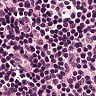
Metastatic tissue present: no